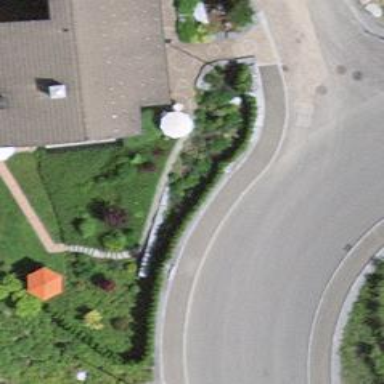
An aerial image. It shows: Hedge barrier.